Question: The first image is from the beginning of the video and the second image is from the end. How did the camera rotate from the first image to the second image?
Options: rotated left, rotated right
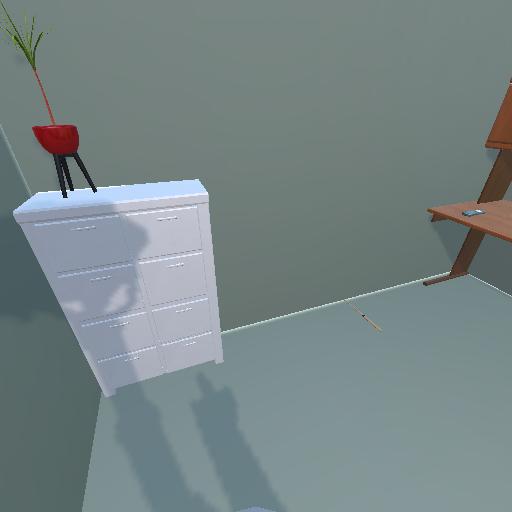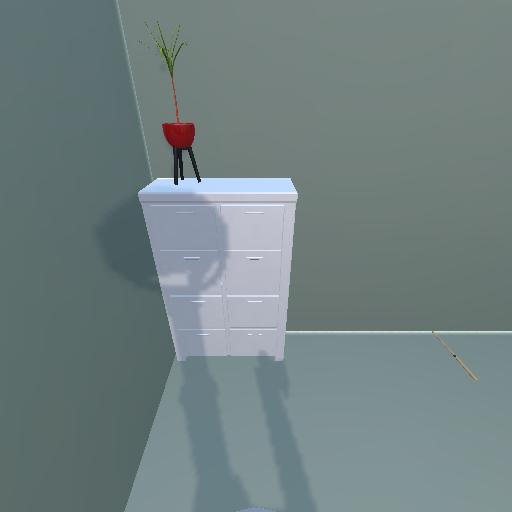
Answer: rotated left